【题型】填空题　【知识点】平面几何　【难度】easy
（2024·松江区二模）如图，已知梯形$ABCD$中，$AB \parallel CD$，$AB = 2CD$，$AC$、$BD$交于点$O$. 设$\overrightarrow{AB} = \vec{a}$，$\overrightarrow{AD} = \vec{b}$，那么向量$\overrightarrow{AO}$可用$\vec{a}$，$\vec{b}$表示为$\underline{\quad\quad}$.

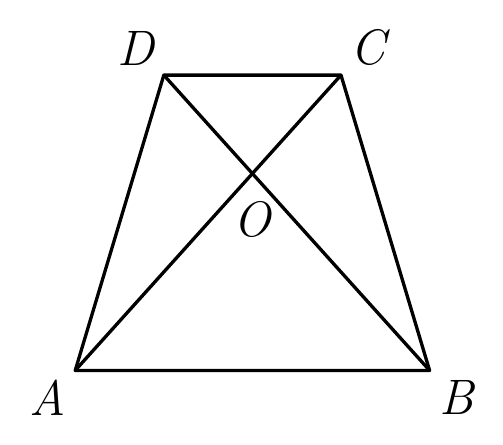
【解答】
【答案】$\dfrac{1}{3}\vec{a} + \dfrac{2}{3}\vec{b}$.

【分析】根据平行线分线段成比例求出$AO$和$AC$的关系，过$C$作$AD$平行线，构造平行四边形，根据向量加法的平行四边形法则求出$\overrightarrow{AC}$，从而可以求得$\overrightarrow{AO}$.

【解答】解：$\because CD \parallel AB$，

$\therefore AO:OC = AB:DC = 2$，

$\therefore AO = \dfrac{2}{3}AC$，

过$C$作$CE \parallel AD$交$AB$于$E$，如图：

$\therefore$ 四边形$ADCE$为平行四边形，

$\therefore AE = CD = \dfrac{1}{2}AB$，$\overrightarrow{AC} = \overrightarrow{AD} + \overrightarrow{AE}$，

$\therefore \overrightarrow{AO} = \dfrac{2}{3}\overrightarrow{AC} = \dfrac{2}{3}\overrightarrow{AD} + \dfrac{2}{3}\overrightarrow{AE} = \dfrac{1}{3}\vec{a} + \dfrac{2}{3}\vec{b}$.

故答案为：$\dfrac{1}{3}\vec{a} + \dfrac{2}{3}\vec{b}$.

【点评】本题主要考查了平面向量，根据平行四边形法则来求解是本题解题的关键.
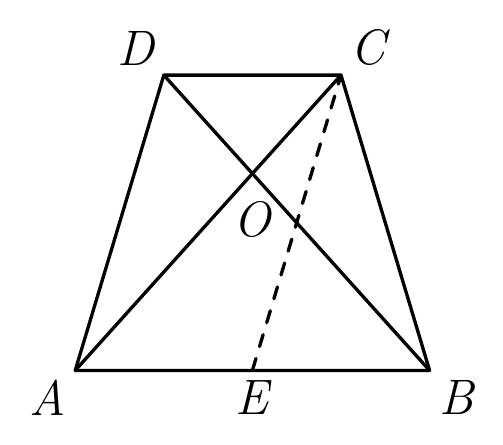